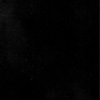
Label: dusty